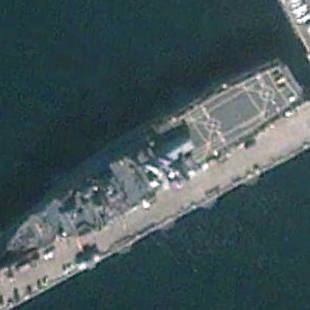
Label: combat